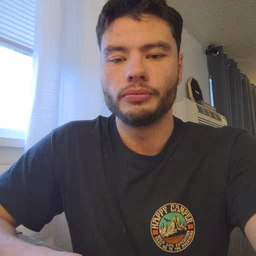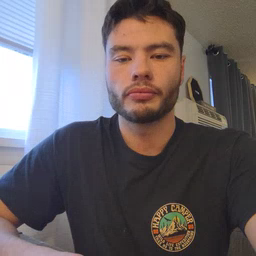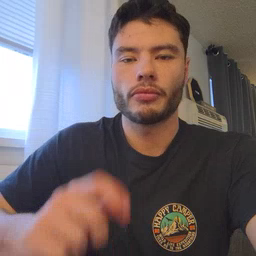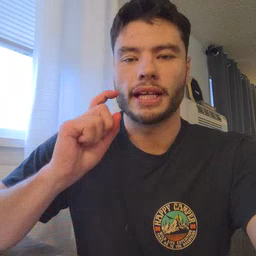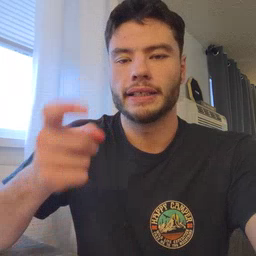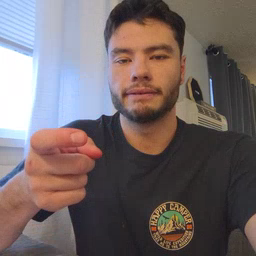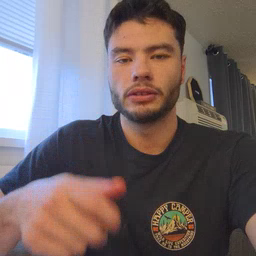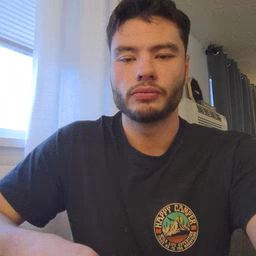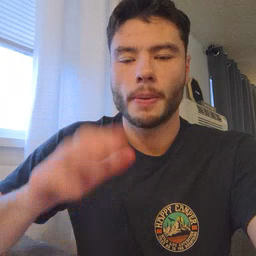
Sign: gift